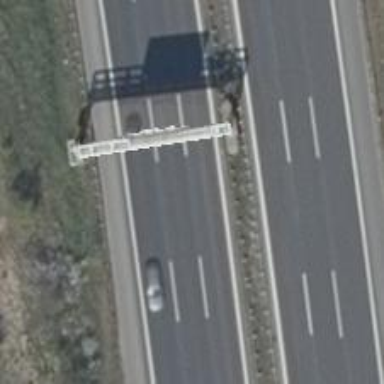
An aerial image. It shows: Gantry structure.